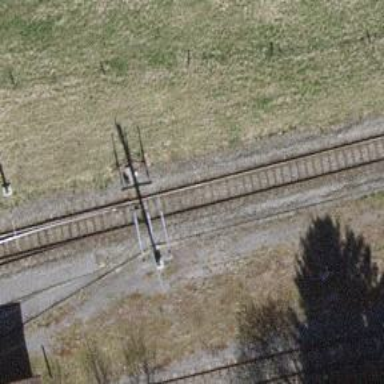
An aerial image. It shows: Railway switch.